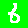
Digit: 6